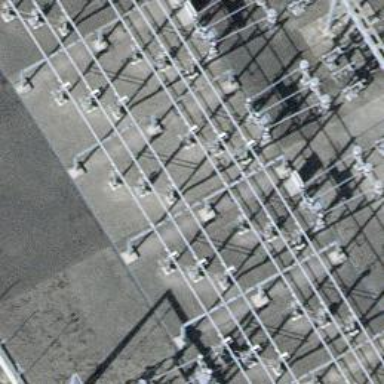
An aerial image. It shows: Power line is depicted.